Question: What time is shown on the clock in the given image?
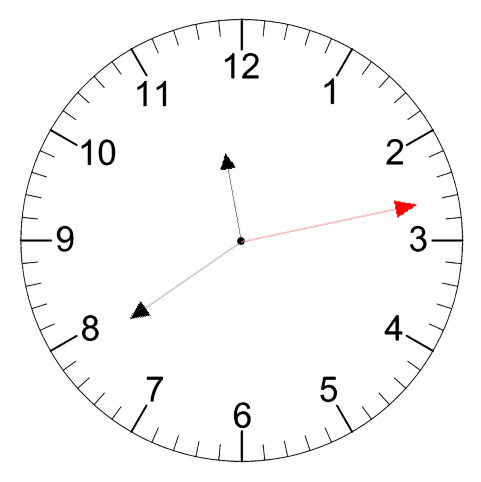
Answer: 11:39:13